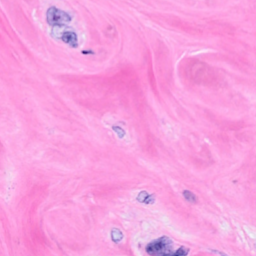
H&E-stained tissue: Breast